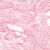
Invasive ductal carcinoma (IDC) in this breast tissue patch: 0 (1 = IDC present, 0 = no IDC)